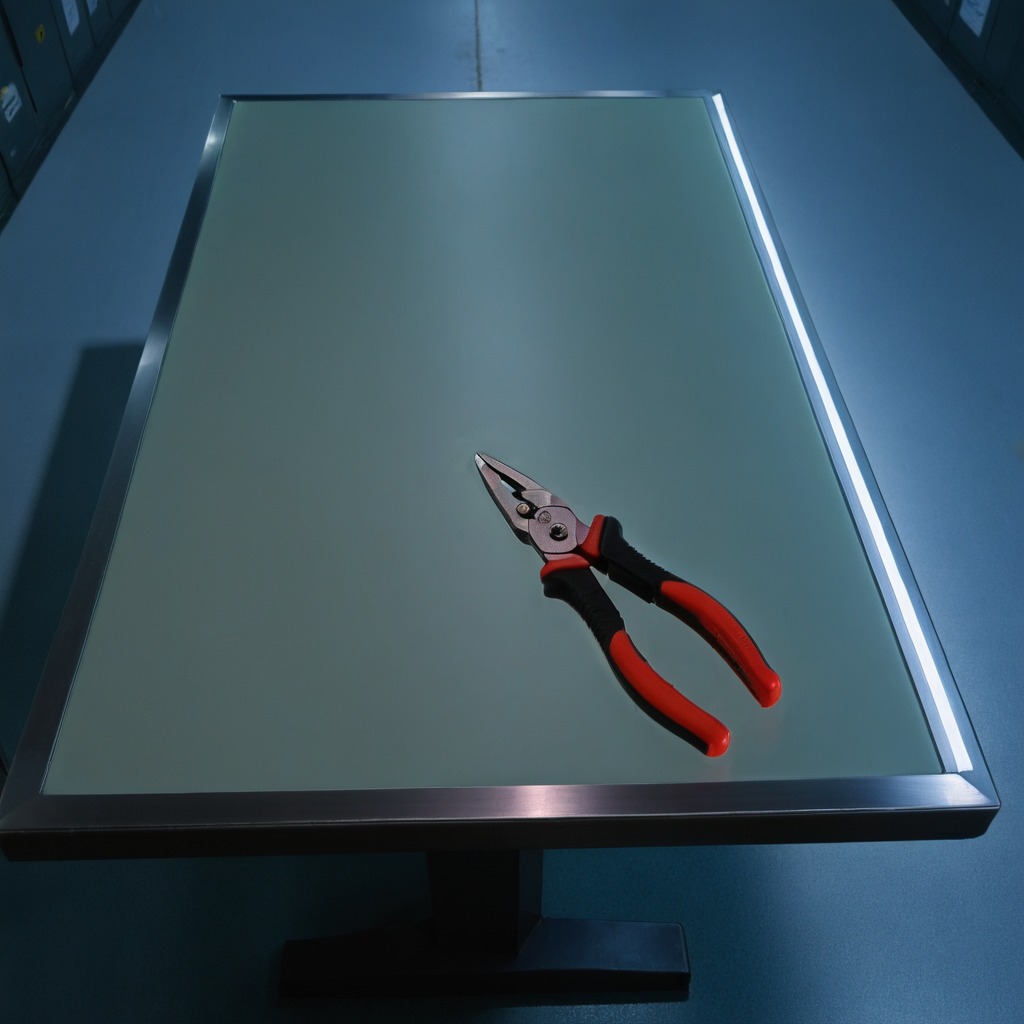
A plier lies on the clean empty table in a railway signal maintenance room lit by harsh overhead fluorescents.